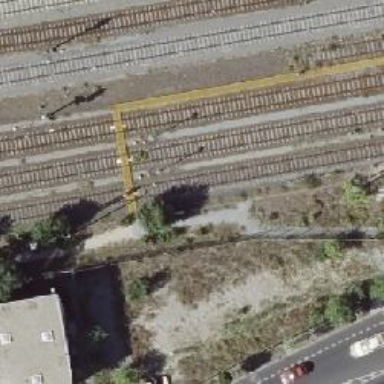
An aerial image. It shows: Railway signal.